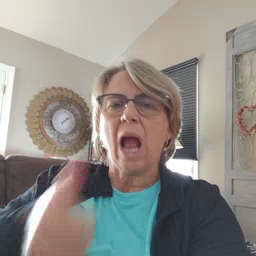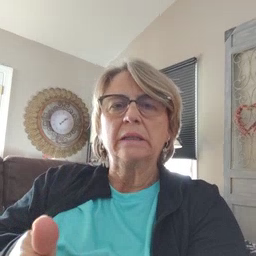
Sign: not